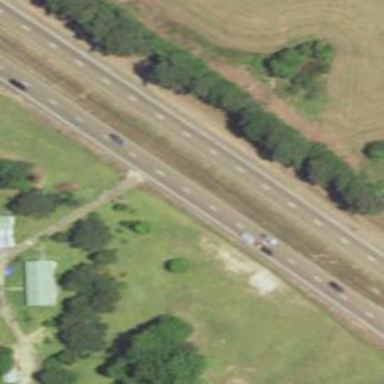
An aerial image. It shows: This image shows trunk highway that functions as expressway.